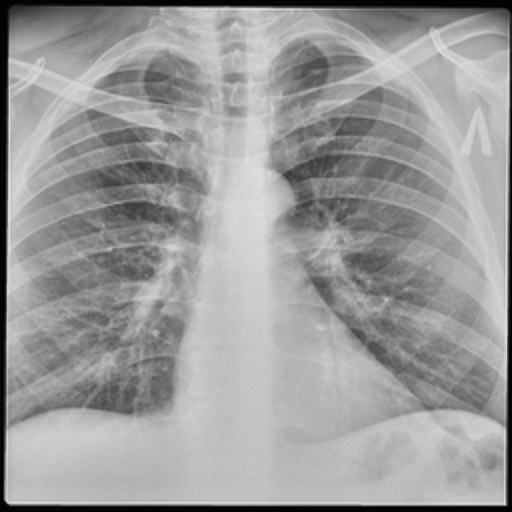
Finding: TUBERCULOSIS